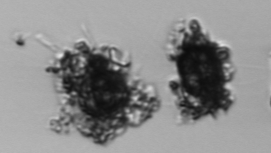
Label: Thalassiosira_TAG_external_detritus